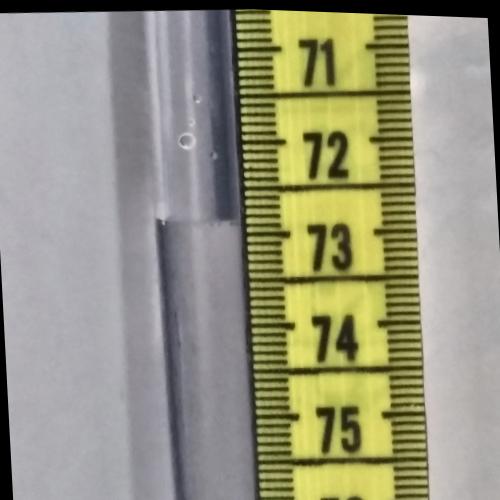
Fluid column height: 72.8 cm